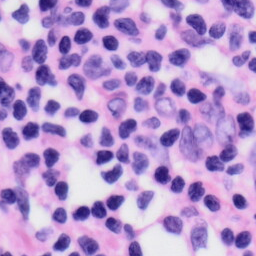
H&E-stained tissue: Skin